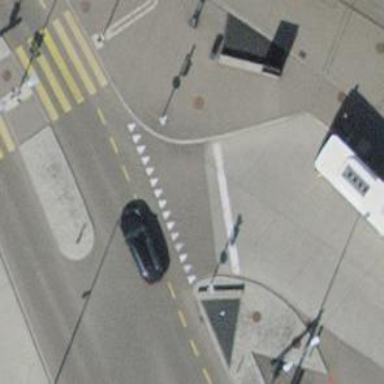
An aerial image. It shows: Road with traffic signals.